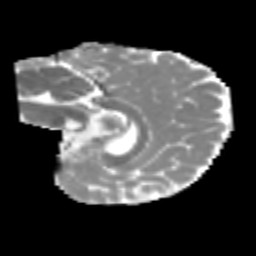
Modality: MD
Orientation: sagittal
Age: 7
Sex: male
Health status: healthy